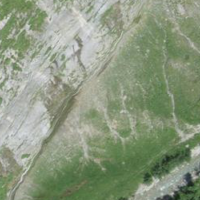
EUNIS habitat code: 23
Species observed at this site:
Gentiana clusii